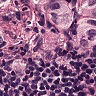
Metastatic tissue present: yes